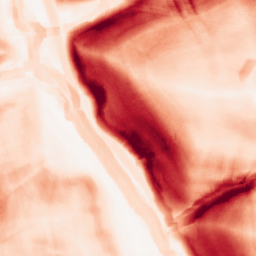
Category: morphological
Decomposition family: morphological_gradient
Decomposition parameters: size: 10
shape: square
Upsampling method: lanczos
Upsampling parameters: scale: 8
Upsampling scale: 8